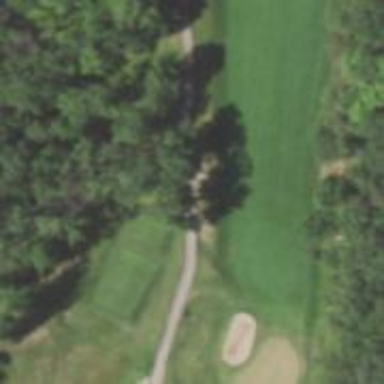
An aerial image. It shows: Golf tee.